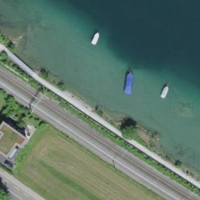
EUNIS habitat code: 14
Species observed at this site:
Fulica atra
Anas platyrhynchos
Cygnus olor